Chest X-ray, PA view. Patient: 46 years old, sex M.
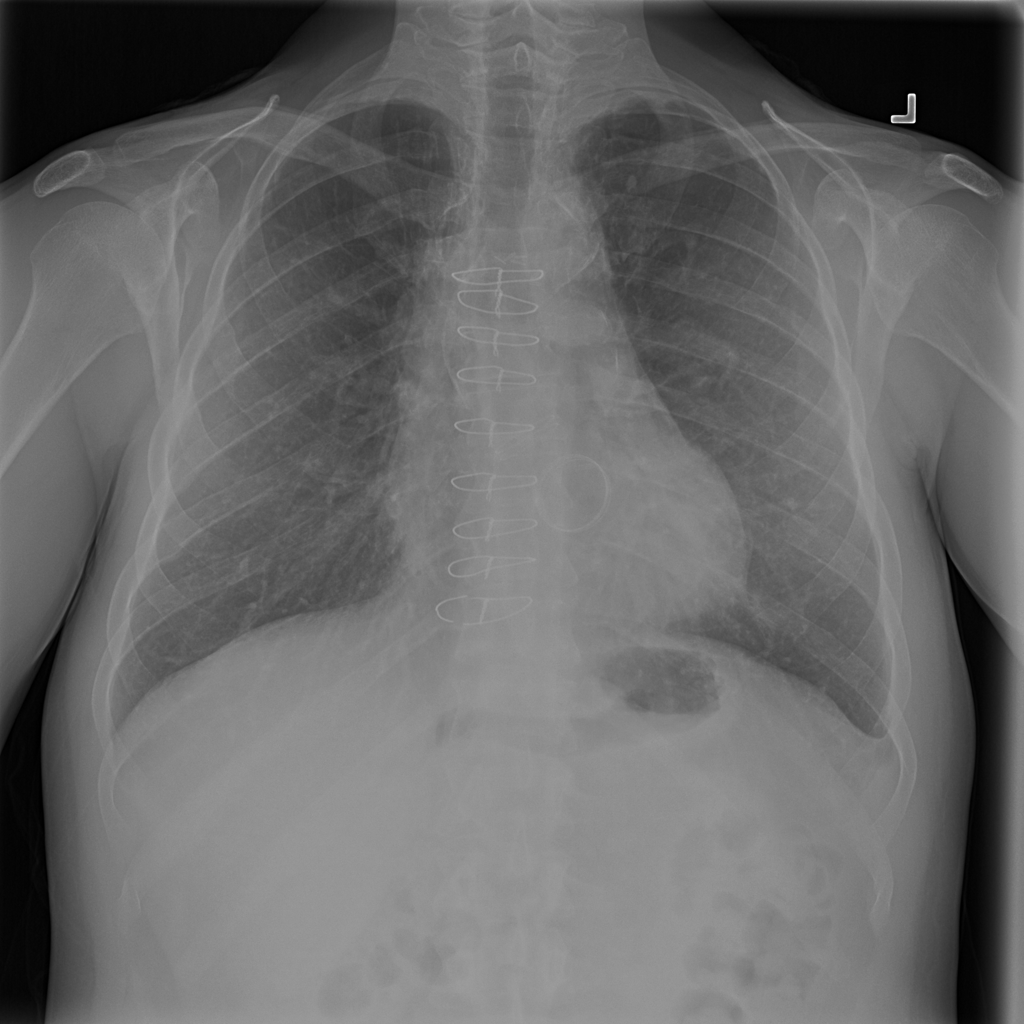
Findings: Fibrosis